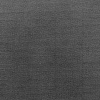
Atmospheric dust classification: dusty